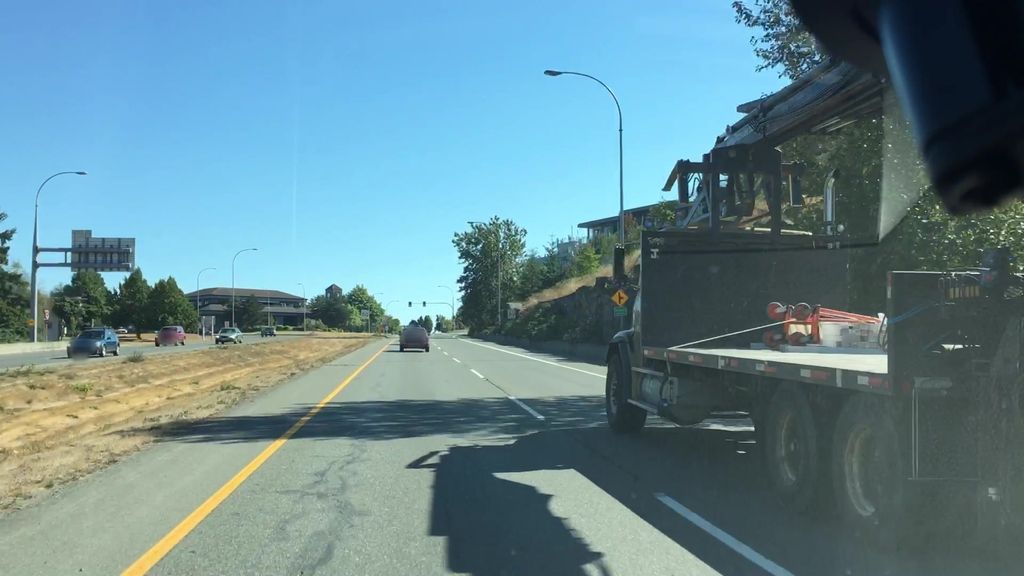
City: victoria